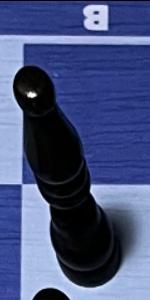
Label: Bishop_Black